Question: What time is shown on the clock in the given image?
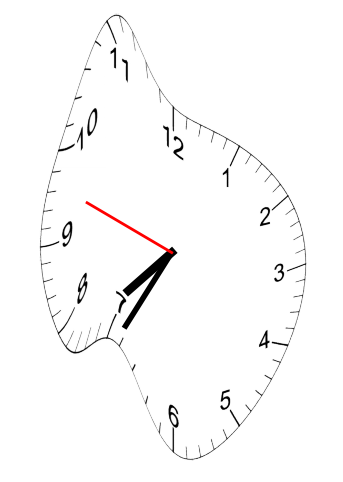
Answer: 07:34:48